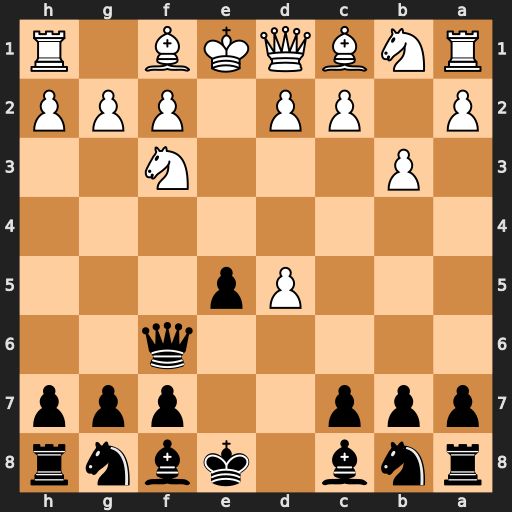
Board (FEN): rnb1kbnr/ppp2ppp/5q2/3Pp3/8/1P3N2/P1PP1PPP/RNBQKB1R
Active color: b
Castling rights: KQkq
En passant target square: -
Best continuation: e4 Nc3 exf3